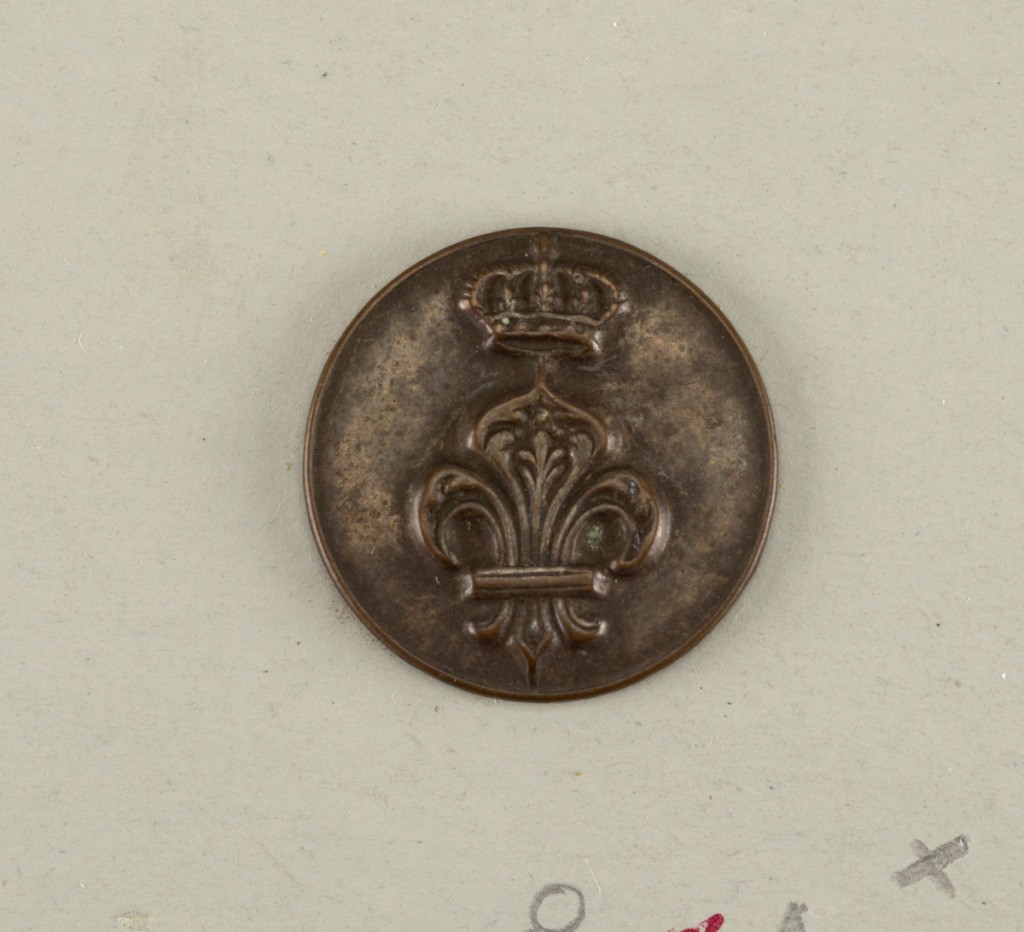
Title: Button
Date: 1816
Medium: Silvered brass
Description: Button from an officer of the Royal Guard, 1816. Imperial crown over fleur-de-lis. On reverse: "Perfectionne L.C.B." Paris".

On card H